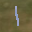
Label: 1